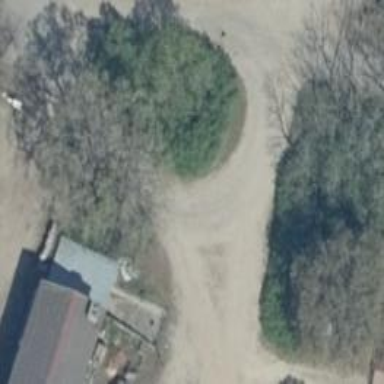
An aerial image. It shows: Service road with dirt surface.